Aerial crown-view tile of a tropical tree (Barro Colorado Island, Panama), acquired 20241014:
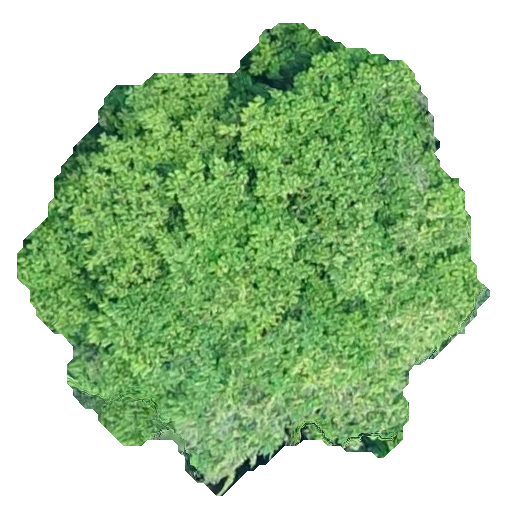
Species: Tachigali panamensis
GBIF accepted scientific name: Tachigali panamensis
Crown area: 228.277 m²